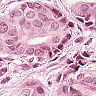
Metastatic tissue present: yes